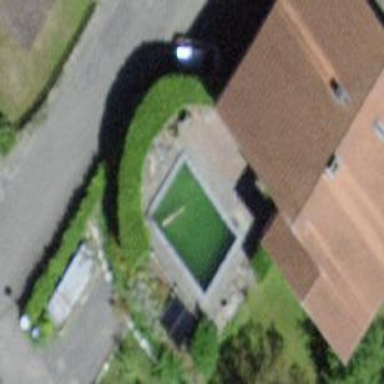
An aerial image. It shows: Swimming pool located in leisure land.